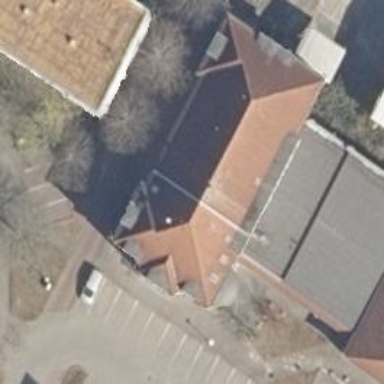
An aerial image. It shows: Restaurant.